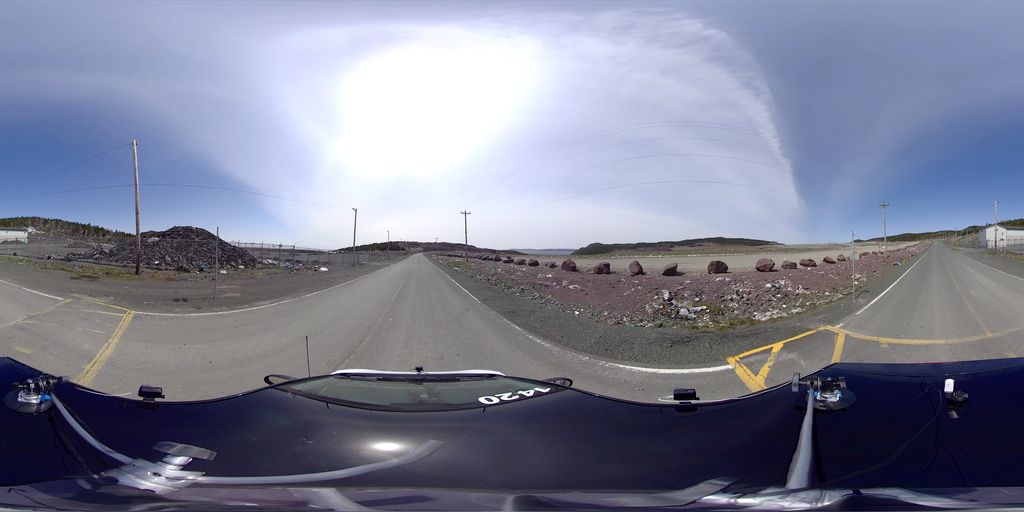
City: st_johns